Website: home-depot
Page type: customer-info-address
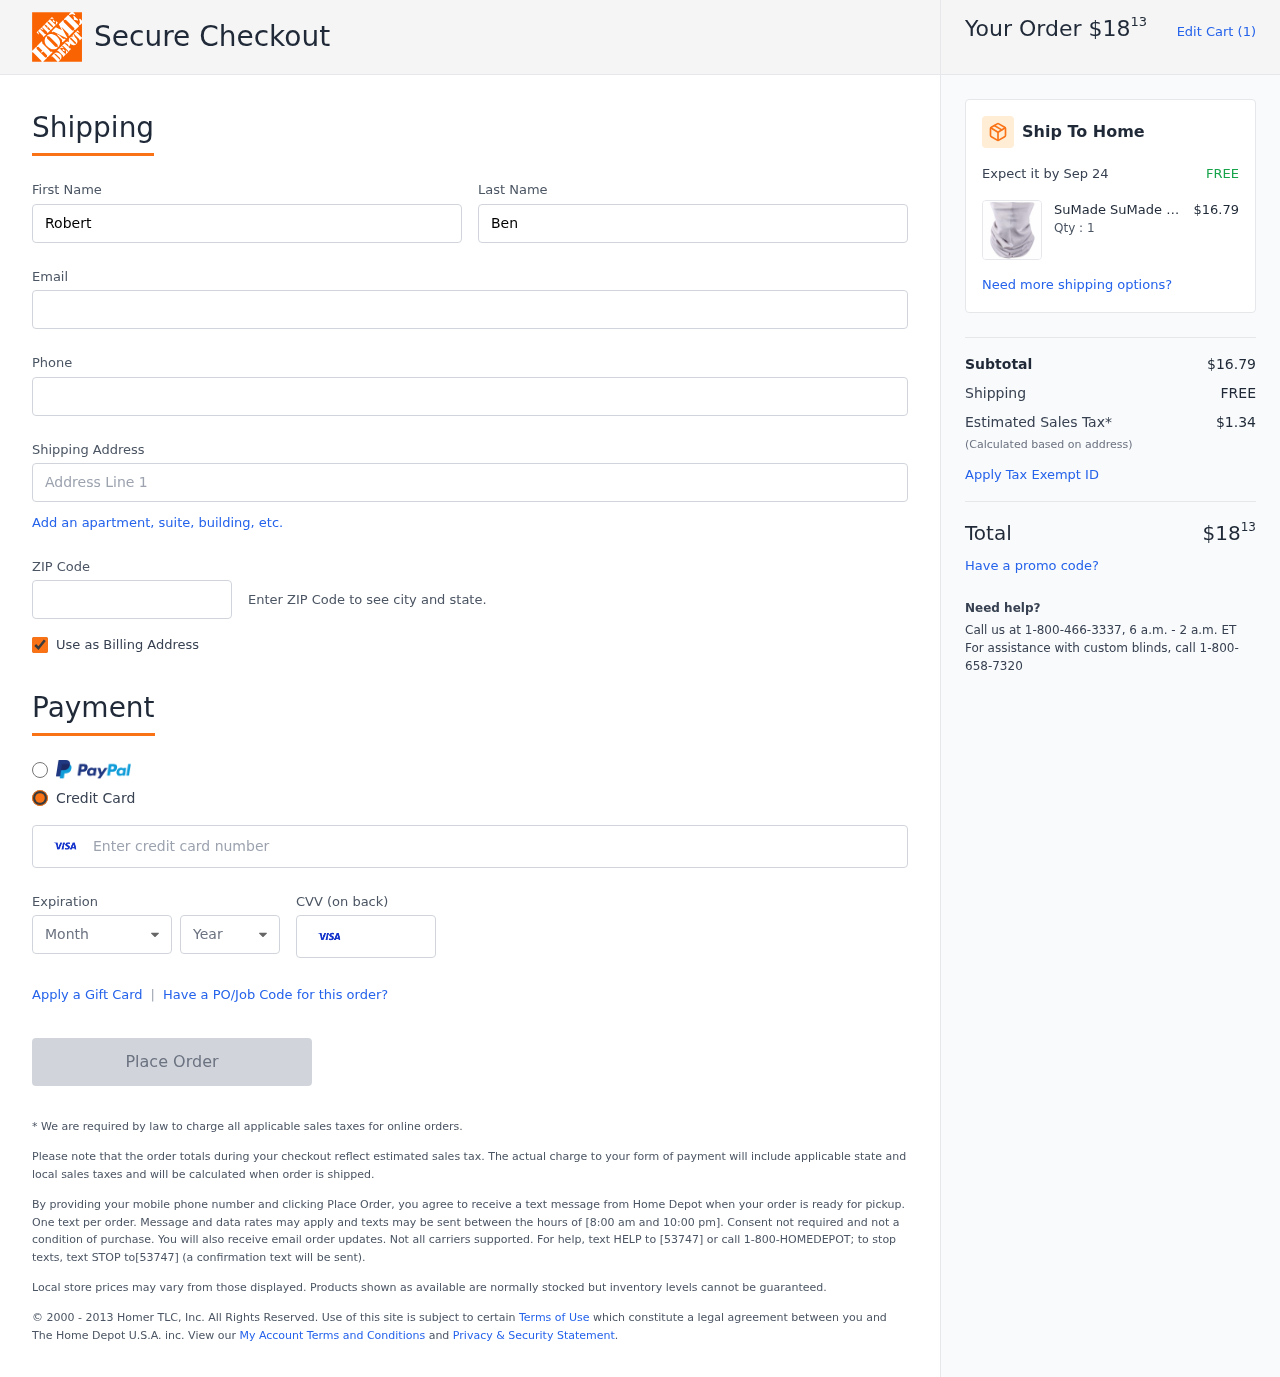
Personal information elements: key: PII_CARD_CVV
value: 591
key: PII_CARD_EXPIRY_MONTH
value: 12
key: PII_CARD_EXPIRY_YEAR
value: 29
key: PII_CARD_NUMBER
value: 4592 9052 3176 1186
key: PII_EMAIL
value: robertbennett@yahoo.com
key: PII_FIRSTNAME
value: Robert
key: PII_LASTNAME
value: Bennett
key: PII_PHONE
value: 8542677378
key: PII_POSTCODE
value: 44731
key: PII_STREET
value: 32234 Austin Rapids
Product elements: key: PRODUCT1_BRAND
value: SuMade
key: PRODUCT1_NAME
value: SuMade Unisex Headwear Face Cover Headband Magic Scarf Neck Gaiter Bandanas
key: PRODUCT1_NAME
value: SuMade Unisex Headwe...
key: PRODUCT1_PRICE
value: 16.79
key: PRODUCT1_QUANTITY
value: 1
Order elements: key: ORDER_TOTAL
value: $1813
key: ORDER_NUM_ITEMS
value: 1
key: ORDER_DELIVERY_DATE
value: Sep 24
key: ORDER_SUBTOTAL
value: $16.79
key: ORDER_SHIPPING_COST
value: FREE
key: ORDER_TAX
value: $1.34